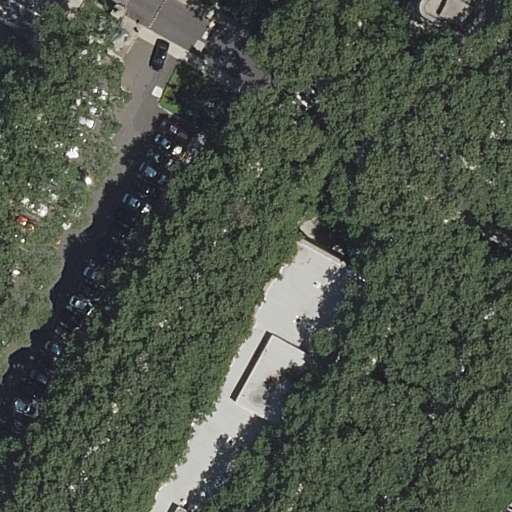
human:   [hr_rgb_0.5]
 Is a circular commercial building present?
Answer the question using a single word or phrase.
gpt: no

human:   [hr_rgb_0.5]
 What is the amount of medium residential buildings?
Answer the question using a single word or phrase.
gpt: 0

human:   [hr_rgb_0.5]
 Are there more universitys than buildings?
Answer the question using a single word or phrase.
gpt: no

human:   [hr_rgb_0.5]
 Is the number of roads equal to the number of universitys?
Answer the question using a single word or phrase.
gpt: no

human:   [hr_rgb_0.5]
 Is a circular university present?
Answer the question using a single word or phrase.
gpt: no

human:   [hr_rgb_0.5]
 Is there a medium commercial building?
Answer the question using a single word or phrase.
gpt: no

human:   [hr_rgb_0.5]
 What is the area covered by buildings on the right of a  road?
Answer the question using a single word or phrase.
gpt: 2292m2

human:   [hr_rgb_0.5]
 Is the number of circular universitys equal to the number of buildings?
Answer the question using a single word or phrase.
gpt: no

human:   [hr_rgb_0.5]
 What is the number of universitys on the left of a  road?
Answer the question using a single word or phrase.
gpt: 0

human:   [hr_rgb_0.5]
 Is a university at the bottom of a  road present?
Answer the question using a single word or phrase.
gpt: no

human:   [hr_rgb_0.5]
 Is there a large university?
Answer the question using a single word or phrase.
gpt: yes

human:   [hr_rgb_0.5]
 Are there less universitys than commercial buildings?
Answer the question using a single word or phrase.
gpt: no

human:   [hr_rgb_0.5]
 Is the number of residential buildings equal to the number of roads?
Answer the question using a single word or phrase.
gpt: no

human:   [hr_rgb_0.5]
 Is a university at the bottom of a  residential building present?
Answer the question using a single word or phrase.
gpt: no

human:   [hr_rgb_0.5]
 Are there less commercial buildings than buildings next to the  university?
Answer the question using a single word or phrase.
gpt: yes

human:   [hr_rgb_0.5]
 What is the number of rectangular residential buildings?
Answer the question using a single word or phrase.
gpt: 1

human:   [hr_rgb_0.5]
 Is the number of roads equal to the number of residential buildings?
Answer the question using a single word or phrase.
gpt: no

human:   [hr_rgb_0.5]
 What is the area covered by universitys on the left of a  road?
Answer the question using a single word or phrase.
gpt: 0m2

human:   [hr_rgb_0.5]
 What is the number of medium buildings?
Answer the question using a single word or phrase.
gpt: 0

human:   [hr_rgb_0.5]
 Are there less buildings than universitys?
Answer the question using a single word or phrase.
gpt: no

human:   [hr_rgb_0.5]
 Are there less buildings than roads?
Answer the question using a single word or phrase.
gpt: yes

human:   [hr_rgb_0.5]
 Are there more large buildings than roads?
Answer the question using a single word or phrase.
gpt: no

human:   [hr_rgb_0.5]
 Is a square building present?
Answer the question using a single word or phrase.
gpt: no

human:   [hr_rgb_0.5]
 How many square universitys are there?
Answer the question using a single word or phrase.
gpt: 0

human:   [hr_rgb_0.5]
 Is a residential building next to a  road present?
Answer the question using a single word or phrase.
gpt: yes

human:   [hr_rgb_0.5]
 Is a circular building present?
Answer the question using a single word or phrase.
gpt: no

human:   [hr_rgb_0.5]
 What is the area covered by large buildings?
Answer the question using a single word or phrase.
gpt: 3513m2

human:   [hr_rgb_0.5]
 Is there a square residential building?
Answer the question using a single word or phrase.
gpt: no

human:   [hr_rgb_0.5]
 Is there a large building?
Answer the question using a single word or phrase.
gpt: yes

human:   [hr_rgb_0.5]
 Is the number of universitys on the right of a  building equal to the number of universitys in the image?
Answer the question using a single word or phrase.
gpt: yes

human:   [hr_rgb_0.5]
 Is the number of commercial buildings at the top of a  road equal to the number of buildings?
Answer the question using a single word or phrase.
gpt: no

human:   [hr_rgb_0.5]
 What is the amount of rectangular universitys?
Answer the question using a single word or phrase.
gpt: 0

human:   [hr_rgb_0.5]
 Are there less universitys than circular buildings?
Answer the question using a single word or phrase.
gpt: no

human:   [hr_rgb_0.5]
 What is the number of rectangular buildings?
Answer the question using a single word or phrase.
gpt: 1

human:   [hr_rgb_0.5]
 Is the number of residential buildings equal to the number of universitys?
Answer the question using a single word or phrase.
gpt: no

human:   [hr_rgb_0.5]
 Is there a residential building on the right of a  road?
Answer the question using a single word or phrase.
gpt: yes